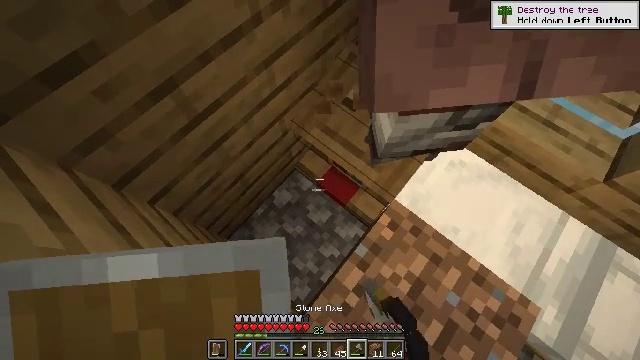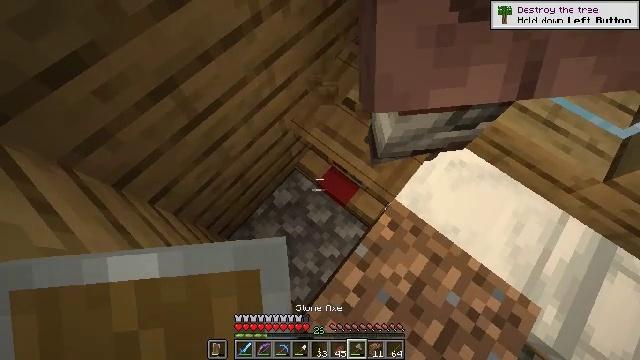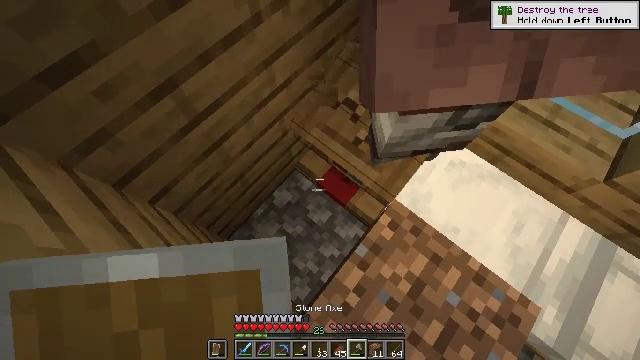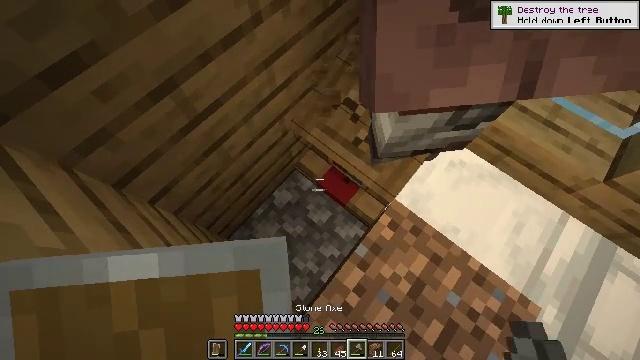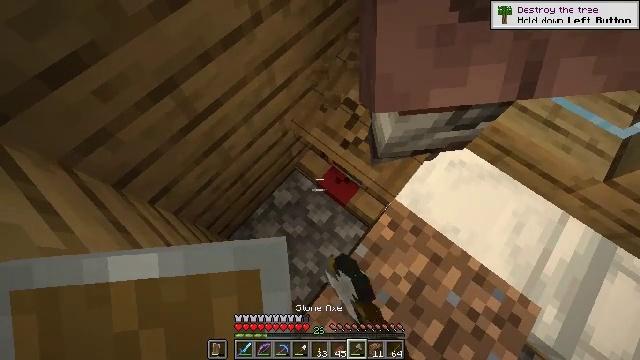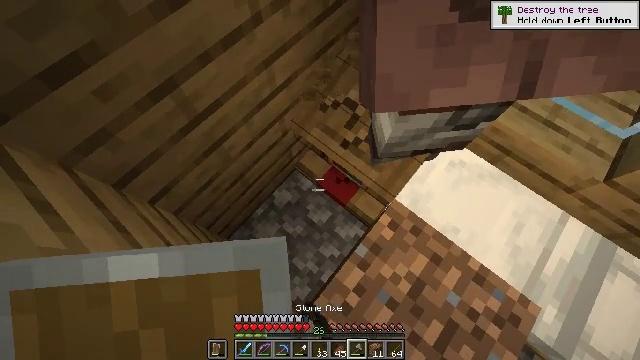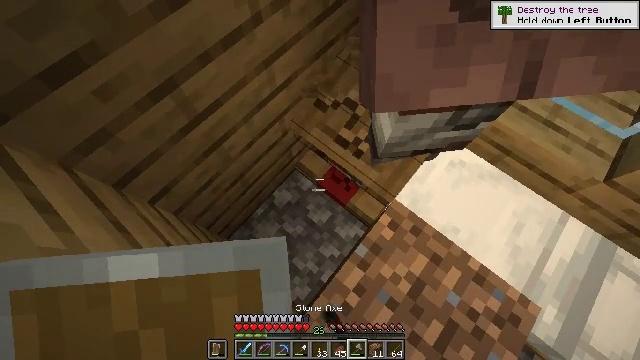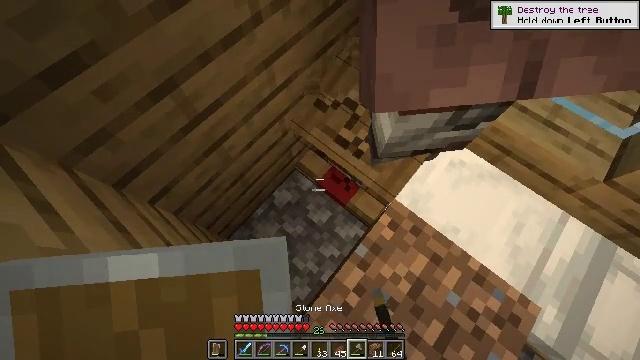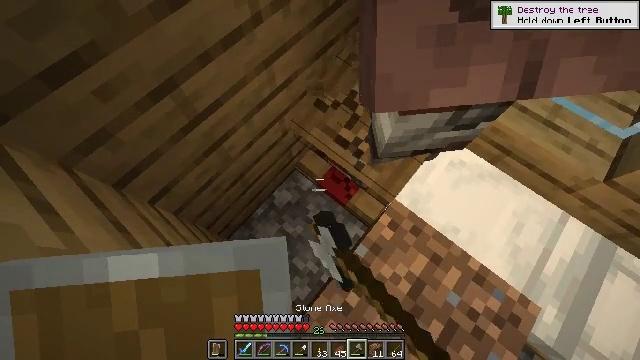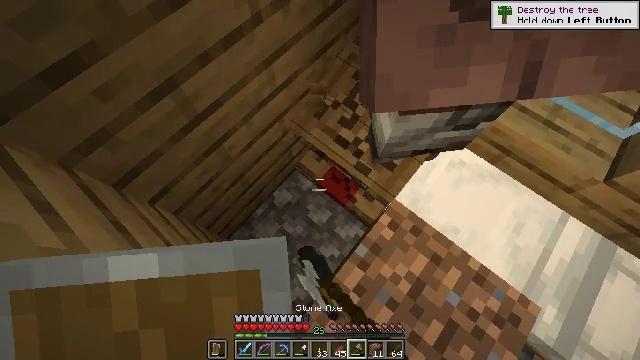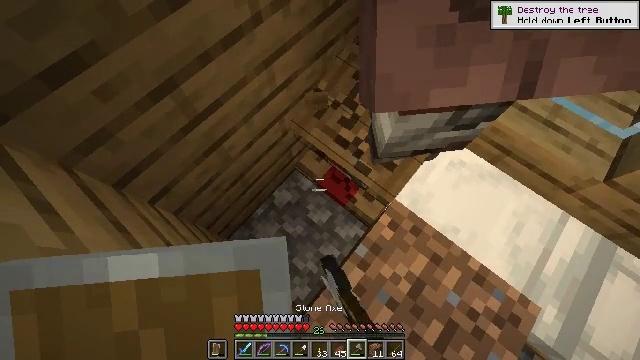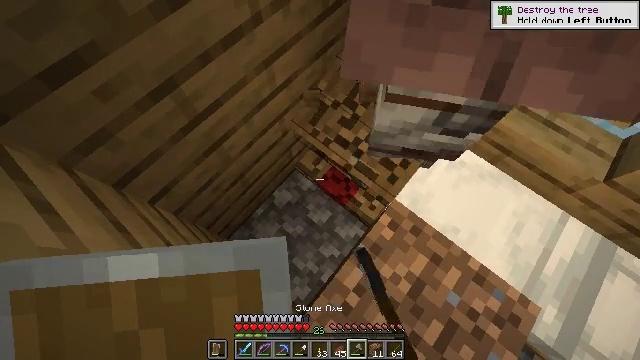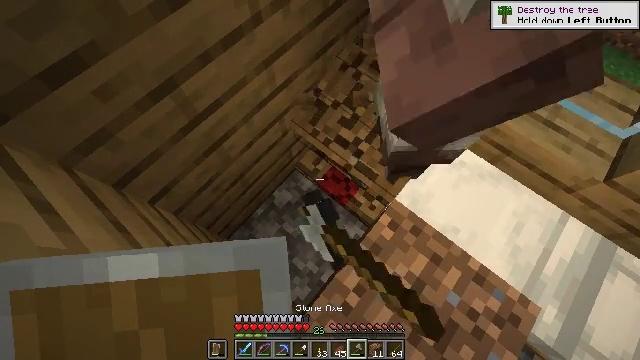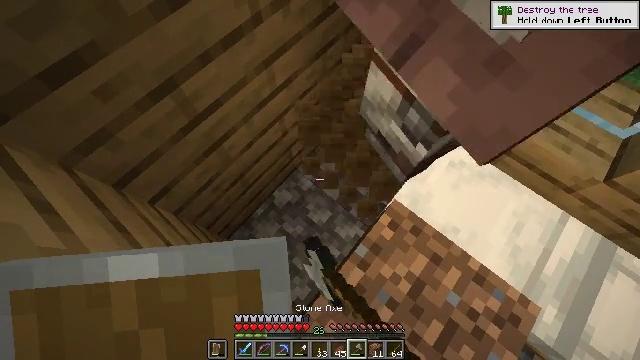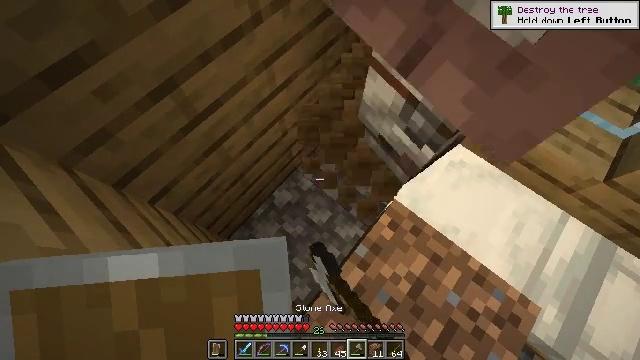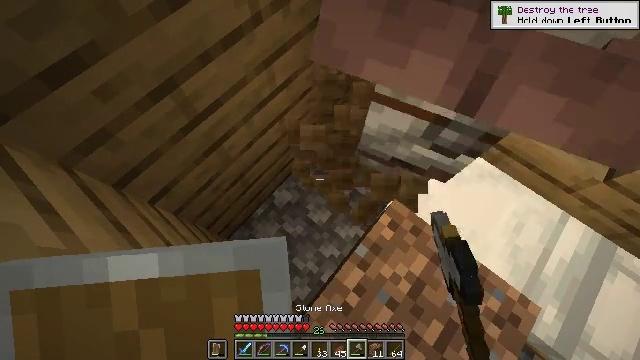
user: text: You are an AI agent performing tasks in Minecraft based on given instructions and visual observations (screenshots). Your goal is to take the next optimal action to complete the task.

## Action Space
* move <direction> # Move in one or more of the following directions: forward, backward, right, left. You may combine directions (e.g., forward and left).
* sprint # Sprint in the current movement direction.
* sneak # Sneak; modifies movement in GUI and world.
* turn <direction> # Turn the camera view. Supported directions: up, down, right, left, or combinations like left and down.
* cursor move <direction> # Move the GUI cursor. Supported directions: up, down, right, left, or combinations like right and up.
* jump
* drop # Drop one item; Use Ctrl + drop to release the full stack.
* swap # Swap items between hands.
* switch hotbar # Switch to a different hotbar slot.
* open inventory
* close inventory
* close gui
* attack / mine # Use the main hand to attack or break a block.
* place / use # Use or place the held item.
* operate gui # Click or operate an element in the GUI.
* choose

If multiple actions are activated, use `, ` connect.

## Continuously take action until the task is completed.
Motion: motion action
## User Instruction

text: Destroy the lectern to reuse it.
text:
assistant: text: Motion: attack / mine
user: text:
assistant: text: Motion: attack / mine
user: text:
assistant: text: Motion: attack / mine
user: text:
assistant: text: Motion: attack / mine
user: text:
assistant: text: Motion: attack / mine
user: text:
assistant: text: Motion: attack / mine
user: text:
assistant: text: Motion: attack / mine
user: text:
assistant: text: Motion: attack / mine
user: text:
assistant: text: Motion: attack / mine
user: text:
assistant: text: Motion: attack / mine
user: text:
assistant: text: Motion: attack / mine
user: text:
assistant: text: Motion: attack / mine
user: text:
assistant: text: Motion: attack / mine
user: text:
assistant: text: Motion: attack / mine
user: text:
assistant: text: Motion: attack / mine
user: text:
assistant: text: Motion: attack / mine
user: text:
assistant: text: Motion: move forward and move left, turn right and up, attack / mine
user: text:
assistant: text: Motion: move forward and move left, turn right and up
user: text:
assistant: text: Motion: no_op